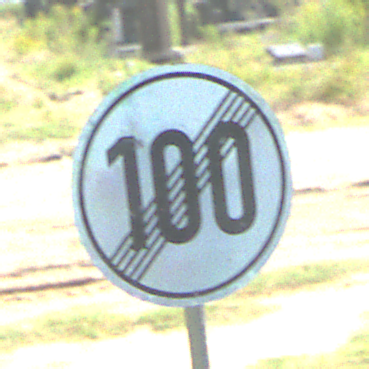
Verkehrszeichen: EndeGeschwindigkeit100
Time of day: Midday
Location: Outdoor (Special)
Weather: PartlyCloudy
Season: NotSpecified
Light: Natural